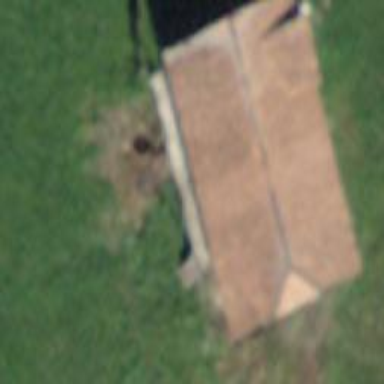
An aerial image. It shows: Barn.